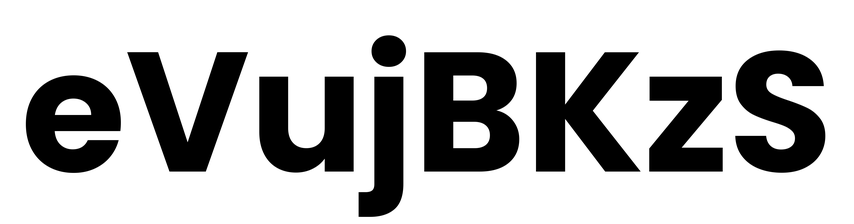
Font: Poppins-Bold